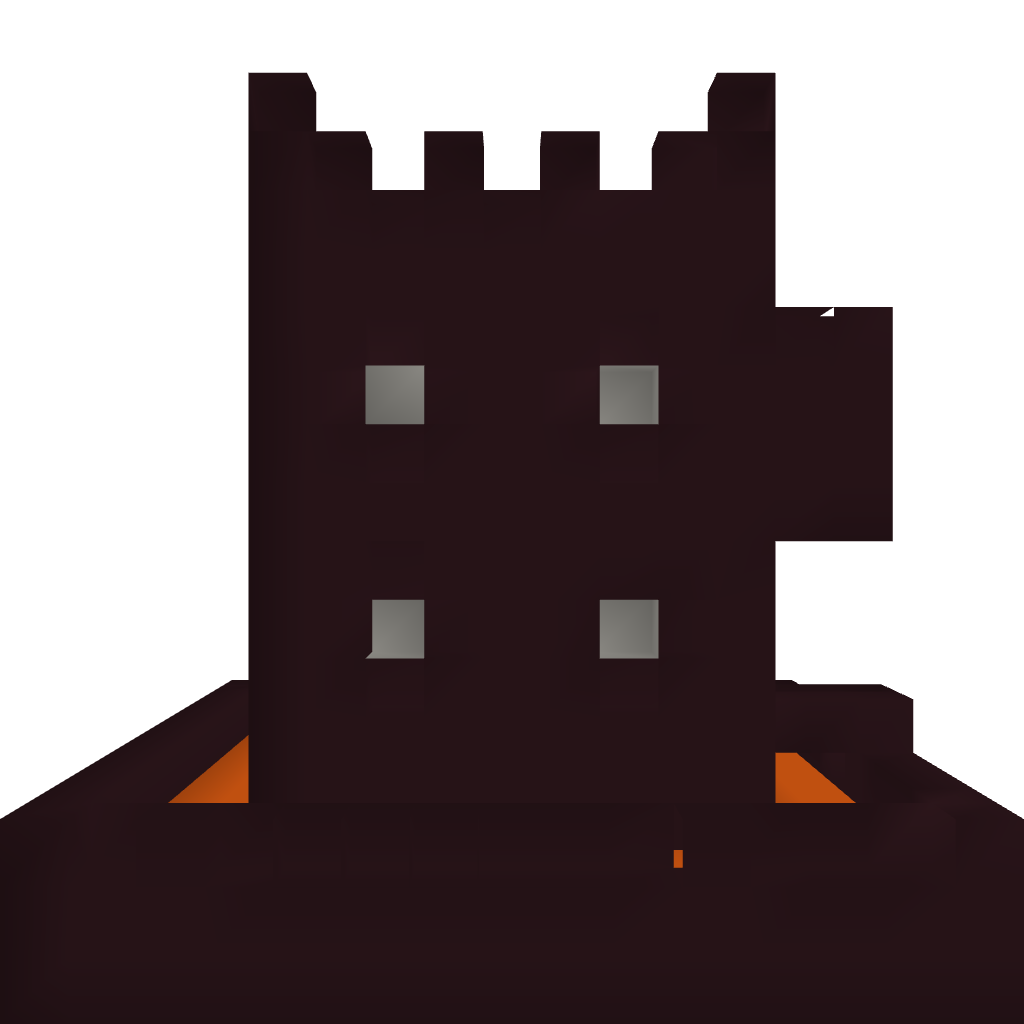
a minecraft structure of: PvPTower: Netherbrick